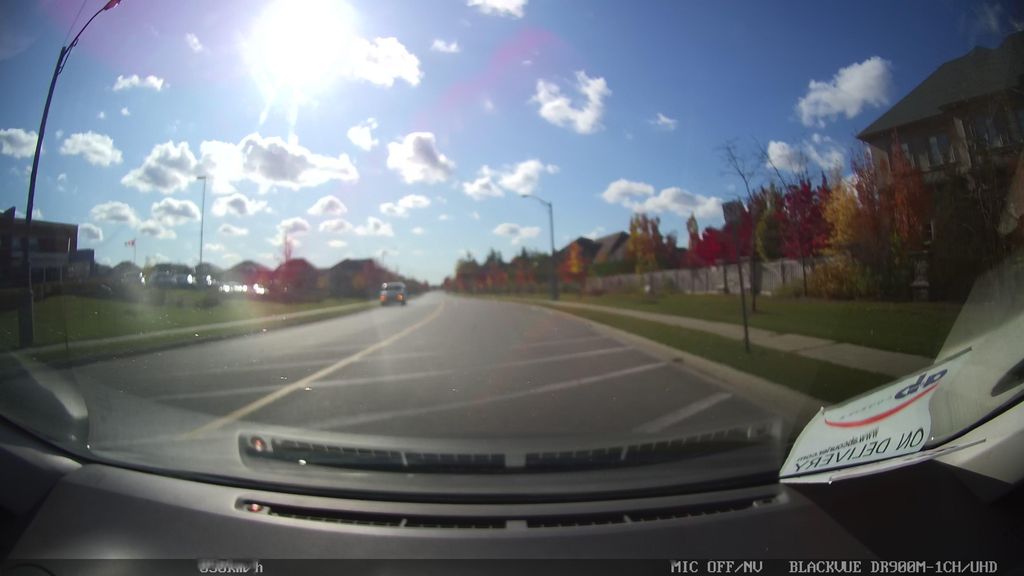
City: toronto